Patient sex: F
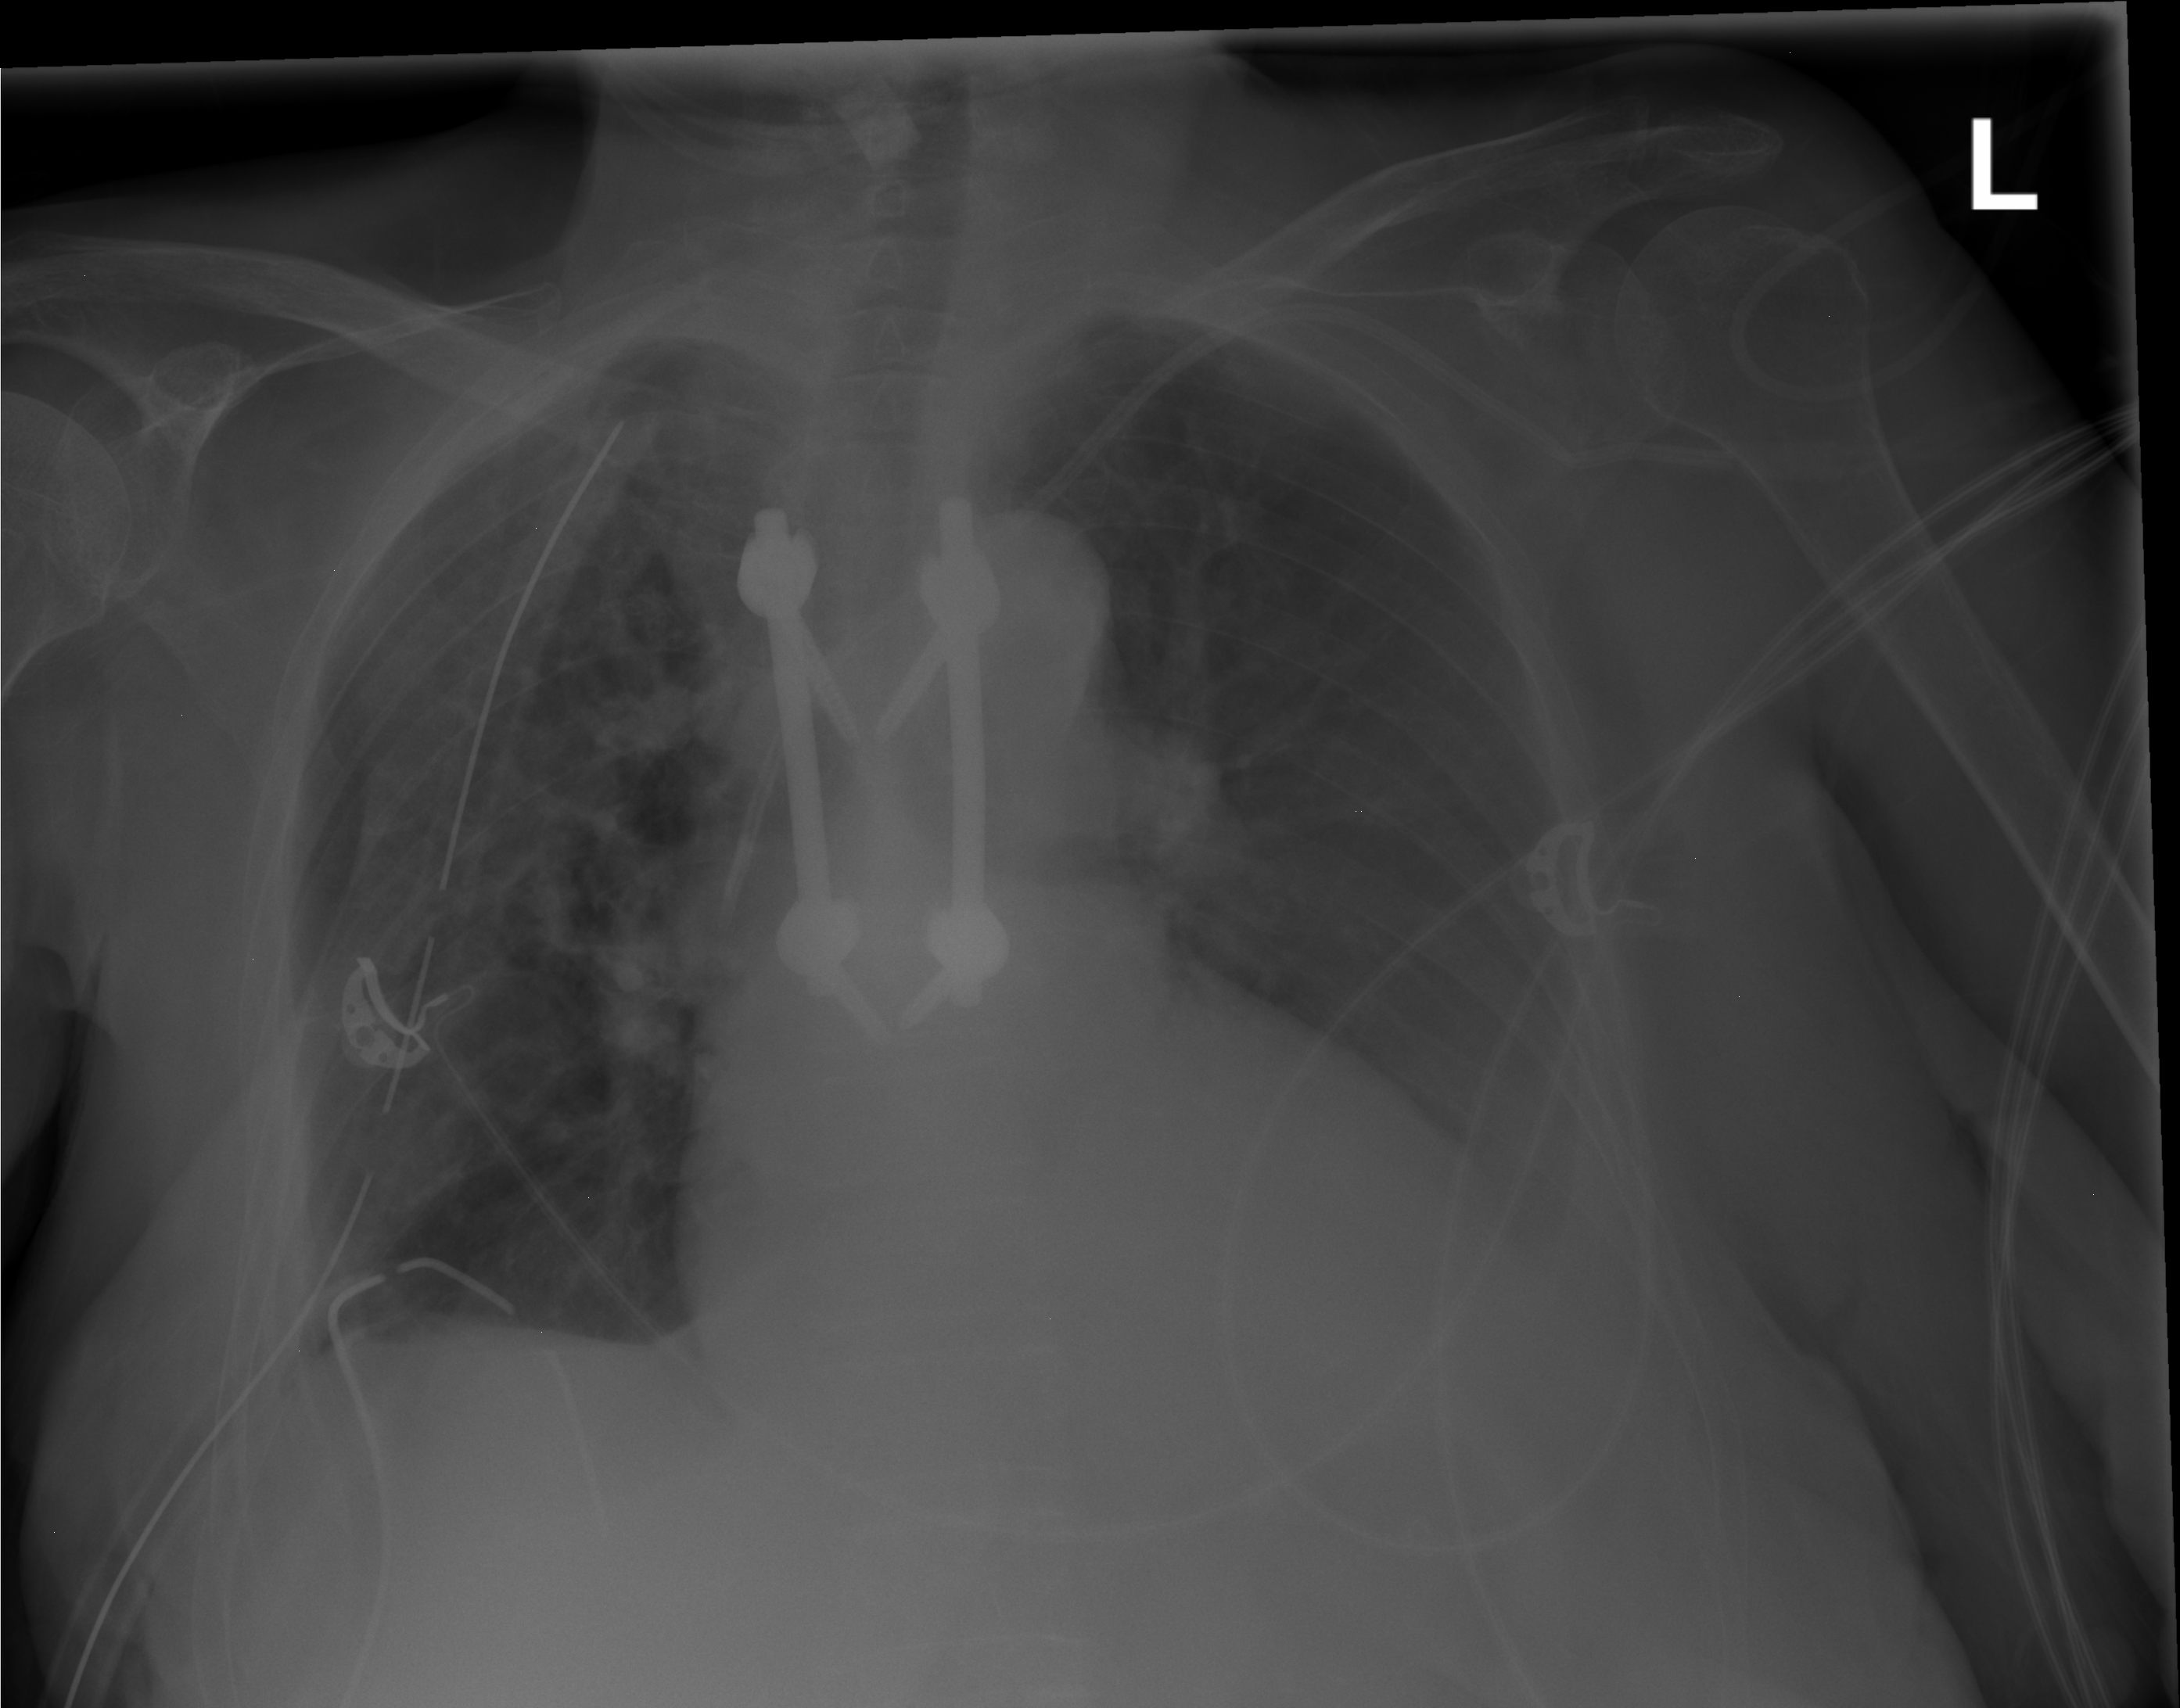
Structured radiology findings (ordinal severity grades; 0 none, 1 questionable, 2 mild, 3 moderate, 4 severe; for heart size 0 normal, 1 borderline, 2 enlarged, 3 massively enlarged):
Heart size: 0
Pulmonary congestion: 0
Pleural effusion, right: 0
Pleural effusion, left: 2
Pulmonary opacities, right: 0
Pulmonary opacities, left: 0
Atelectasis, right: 0
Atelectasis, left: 2